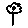
Label: flower